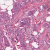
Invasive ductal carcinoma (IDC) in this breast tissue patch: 1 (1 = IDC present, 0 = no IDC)